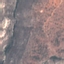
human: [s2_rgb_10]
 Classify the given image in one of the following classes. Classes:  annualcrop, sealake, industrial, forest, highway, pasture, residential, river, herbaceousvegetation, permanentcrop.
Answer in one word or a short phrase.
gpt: HerbaceousVegetation